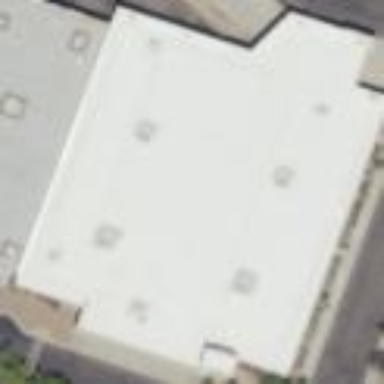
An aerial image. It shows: Building used as fitness center.